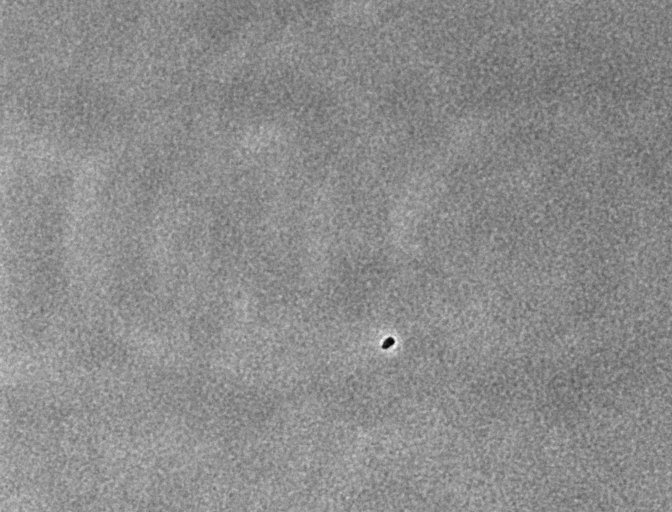
Phase contrast microscopy, 20x objective, 3 h incubation